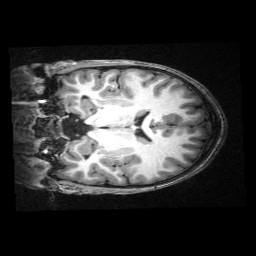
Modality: T1w
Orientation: coronal
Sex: male